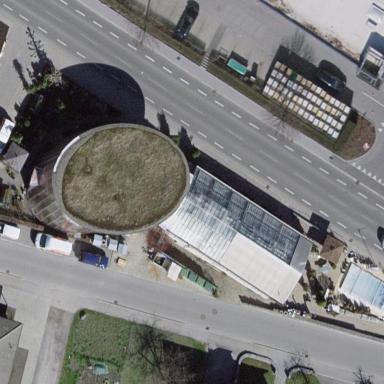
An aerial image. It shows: Building.